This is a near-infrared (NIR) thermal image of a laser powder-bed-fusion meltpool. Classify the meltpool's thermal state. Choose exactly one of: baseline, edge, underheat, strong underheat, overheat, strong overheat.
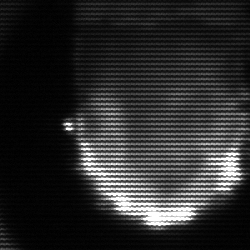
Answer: baseline